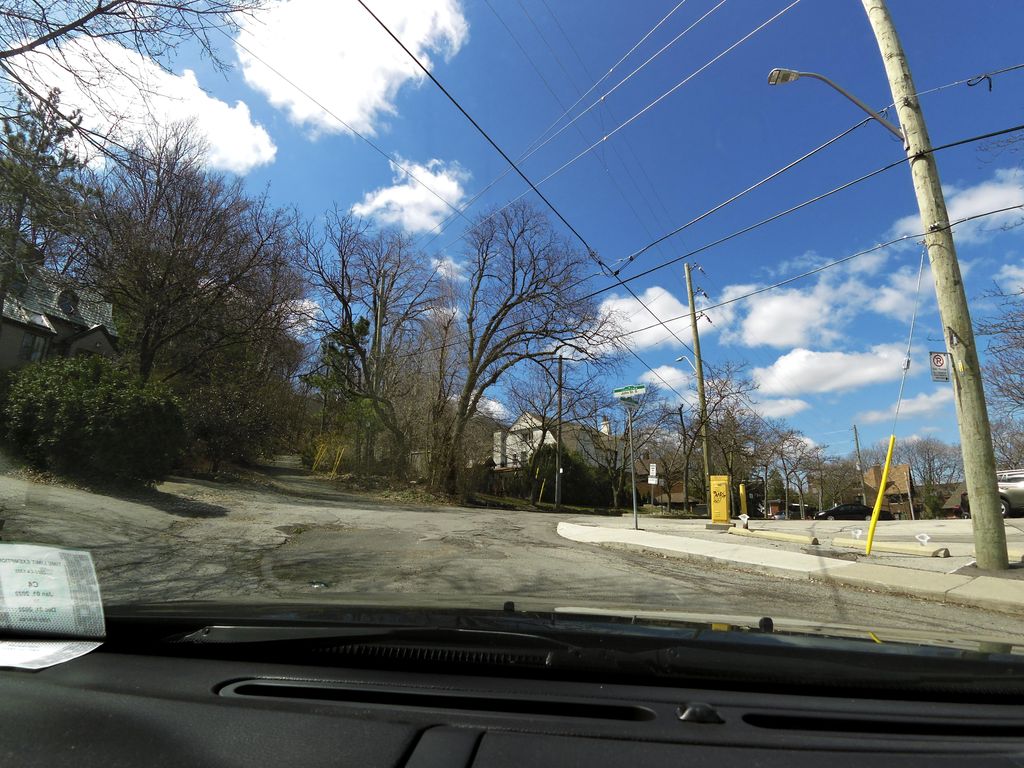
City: hamilton